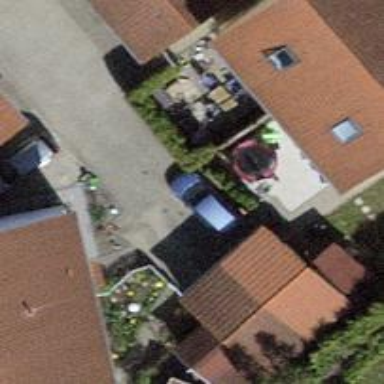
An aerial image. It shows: Living street.